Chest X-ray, AP view. Patient: 45 years old, sex F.
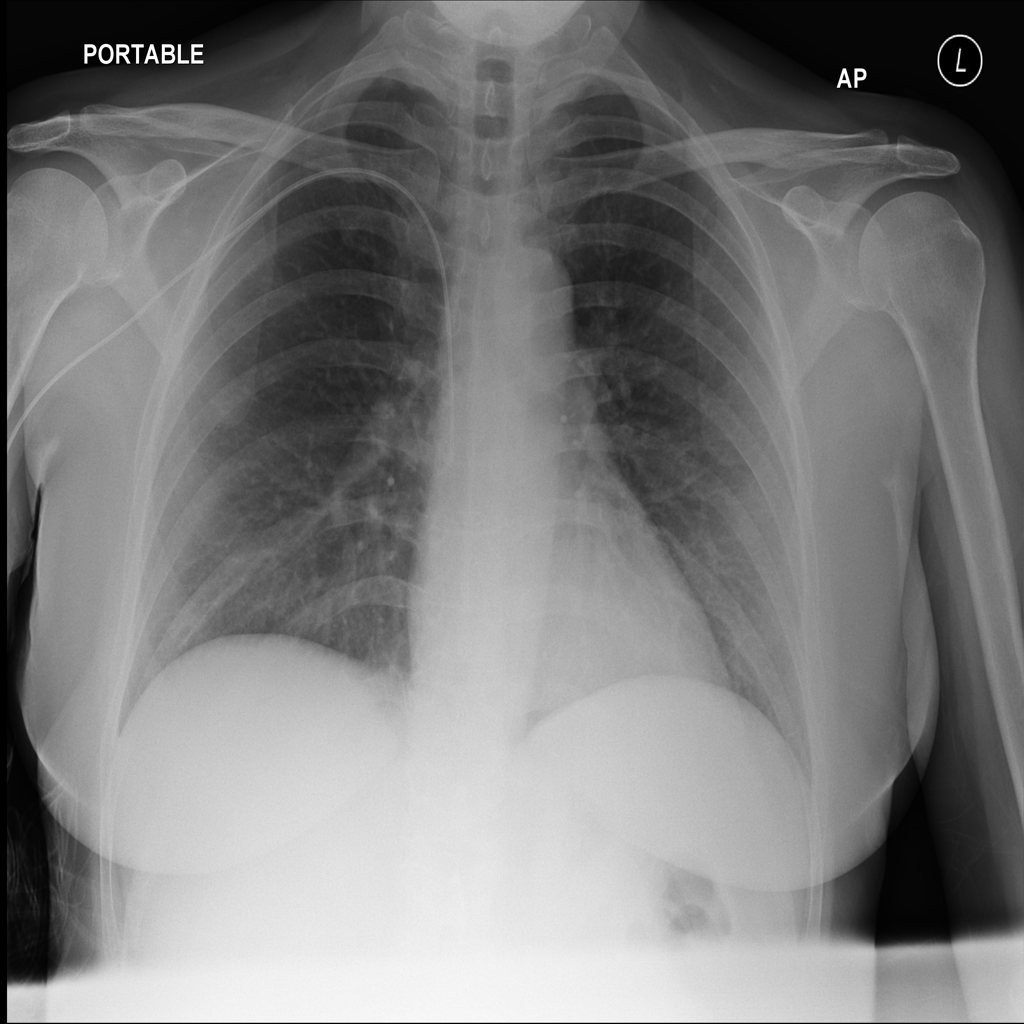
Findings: No Finding